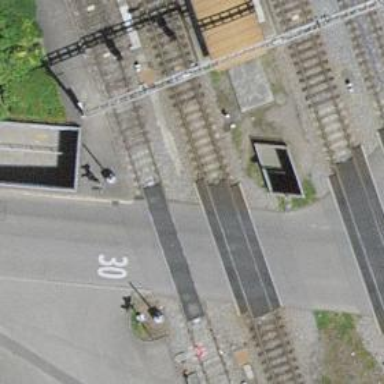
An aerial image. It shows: Railway level crossing.